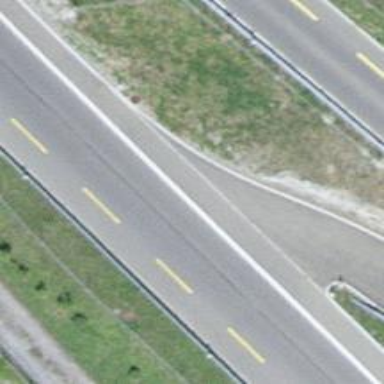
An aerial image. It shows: Primary highway.